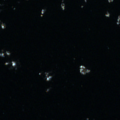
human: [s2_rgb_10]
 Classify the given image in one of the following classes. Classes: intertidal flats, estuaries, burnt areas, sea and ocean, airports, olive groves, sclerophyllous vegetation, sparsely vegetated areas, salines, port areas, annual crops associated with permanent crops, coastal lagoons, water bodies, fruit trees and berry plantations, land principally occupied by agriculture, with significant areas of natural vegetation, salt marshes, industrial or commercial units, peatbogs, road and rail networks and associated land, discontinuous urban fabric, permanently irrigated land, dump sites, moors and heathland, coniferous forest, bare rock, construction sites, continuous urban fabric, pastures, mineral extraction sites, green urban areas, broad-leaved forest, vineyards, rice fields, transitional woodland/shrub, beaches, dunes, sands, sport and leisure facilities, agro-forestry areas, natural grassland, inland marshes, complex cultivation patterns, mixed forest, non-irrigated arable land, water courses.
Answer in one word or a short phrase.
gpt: sea and ocean